Question: This is my first question in StackOverflow so forgive me for my mistakes in asking the question if any. I am trying to learn to use 'graphics.h' library in C programming language as a part of the course curriculum and I am having trouble printing some information to the terminal in Linux while using 'libgraph'. The 'printf()' function prints the given information in the 'libgraph' window instead of the terminal whereas I want it to print the information to the Linux terminal. Here are my code and screenshot of the output of this code Screenshot:
DDA algorithm screenshot of 'printf' problem:

'''
#include<stdio.h>
#include<graphics.h>
//Function for finding absolute value
int abs (int n)
{
return ( (n>0) ? n : ( n * (-1)));
}
//DDA Function for line generation
void DDA(int X0, int Y0, int X1, int Y1)
{
// calculate dx & dy
int dx = X1 - X0;
int dy = Y1 - Y0;
// calculate steps required for generating pixels
int steps = abs(dx) > abs(dy) ? abs(dx) : abs(dy);
// calculate increment in x & y for each steps
float Xinc = dx / (float) steps;
float Yinc = dy / (float) steps;
// Put pixel for each step
float X = X0;
float Y = Y0;
for (int i = 0; i <= steps; i++)
{
printf("(%f,%f)",X,Y);
putpixel (X,Y,RED); // put pixel at (X,Y)
X += Xinc; // increment in x at each step
Y += Yinc; // increment in y at each step
delay(100); // for visualization of line-
// generation step by step
}
}
// Driver program
int main()
{
int gd = DETECT, gm;
// Initialize graphics function
initgraph (&gd, &gm, "");
int X0 = 2, Y0 = 2, X1 = 14, Y1 = 16;
DDA(2, 2, 100, 100);
getch();
return 0;
}
'''
What I want is that 'printf' to print in the Linux terminal instead of the 'libgraph' window.
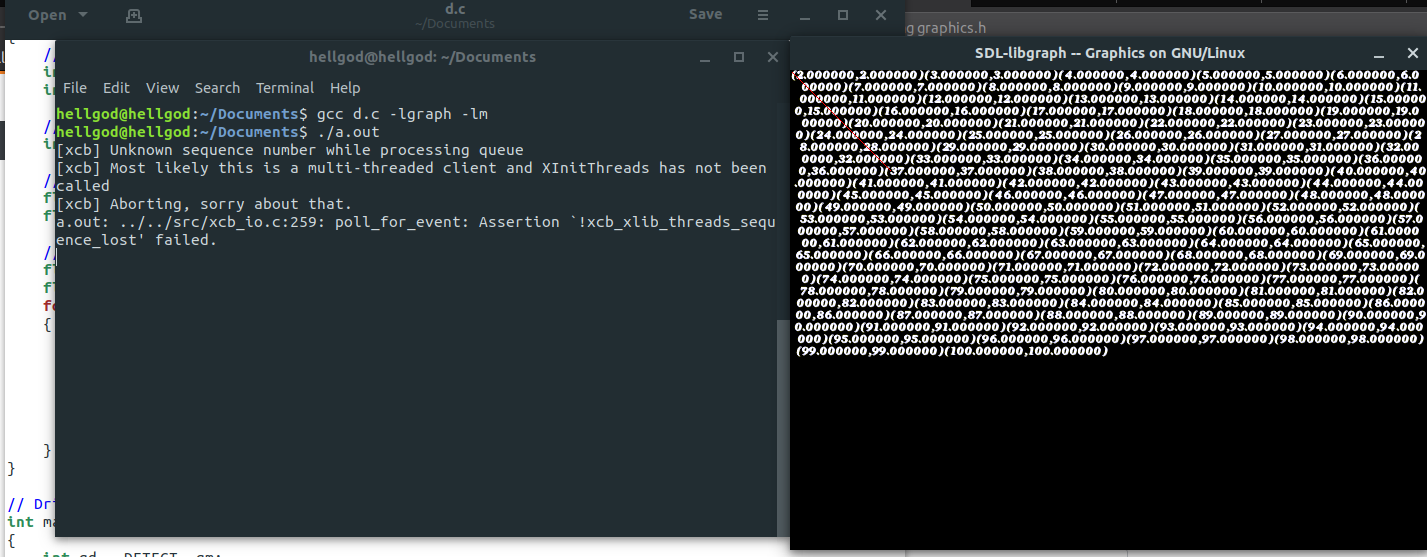
Answer: Some, if not all implementations of have this line in one of the header files:
'''
#define printf grprintf
'''
So, they redefine 'printf' with a macro, and you can't use it . But since they don't redefine other output functions, you can use e. g.
'''
fprintf(stdout, "(%f,%f)", X, Y), fflush(stdout); // or stderr instead of stdout
'''
or 'puts' for constant strings.
Or, even simpler, you can '#undef printf' after the '#include<graphics.h>' to get back the normal behavior.